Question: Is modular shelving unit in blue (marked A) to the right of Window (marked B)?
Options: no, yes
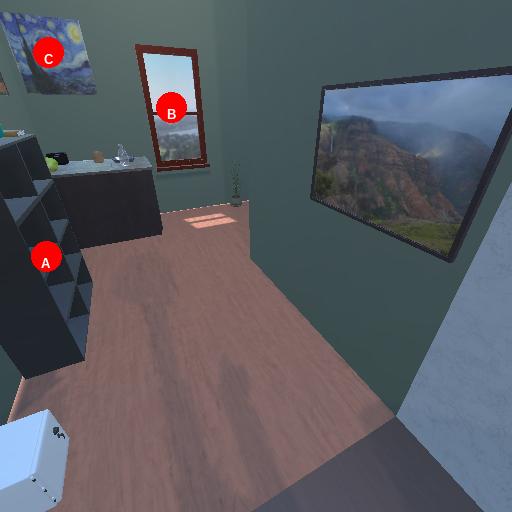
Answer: no